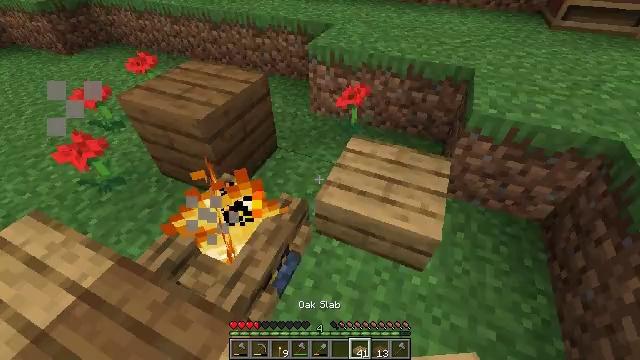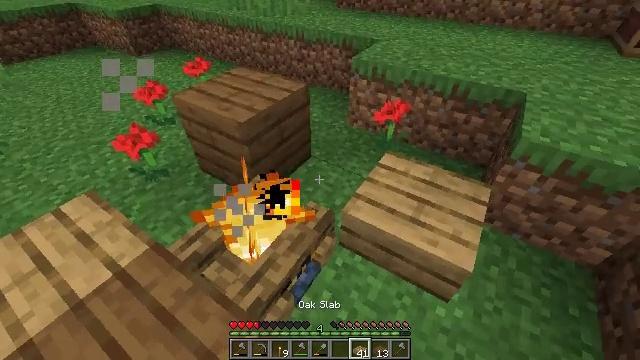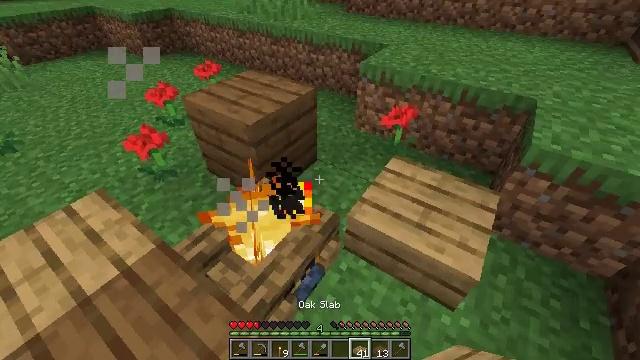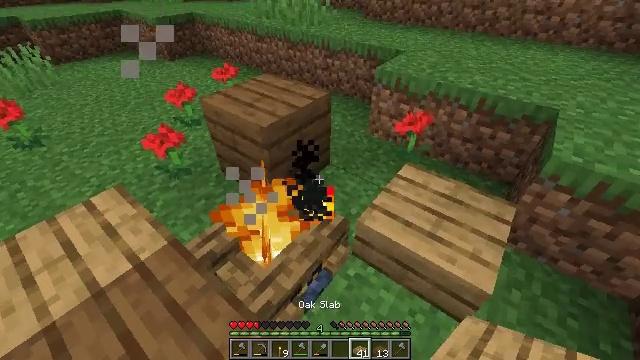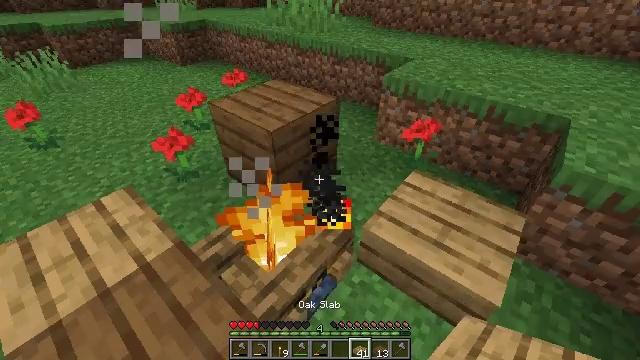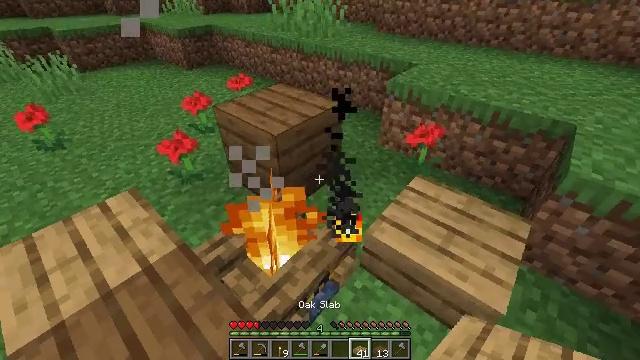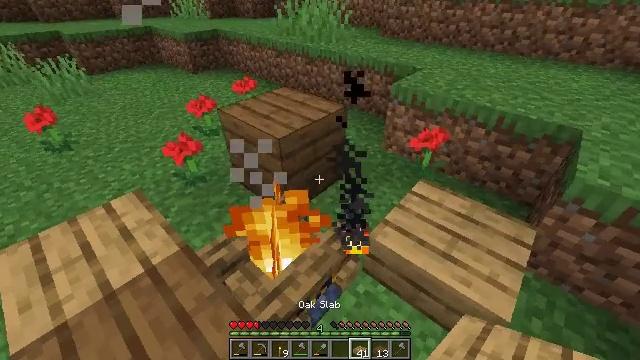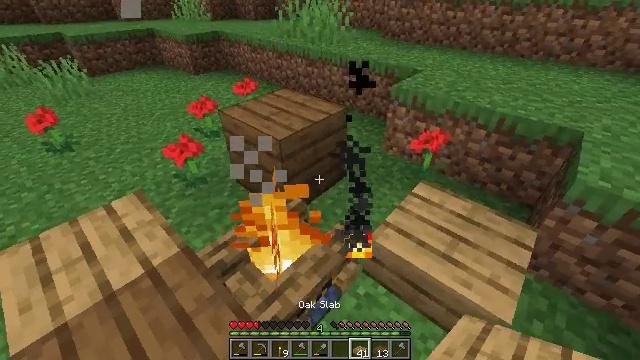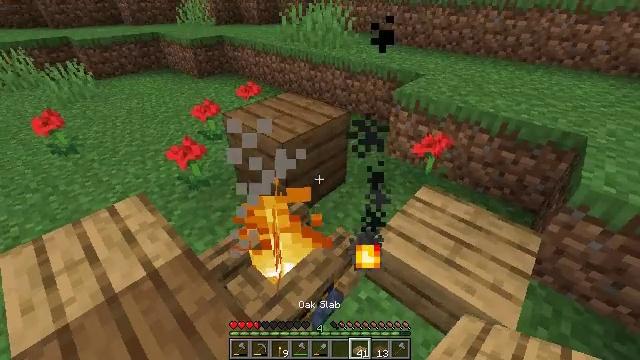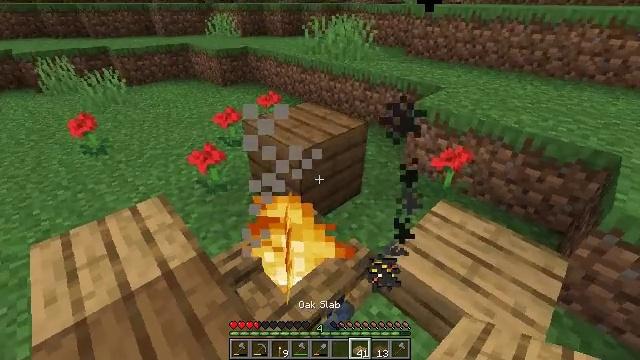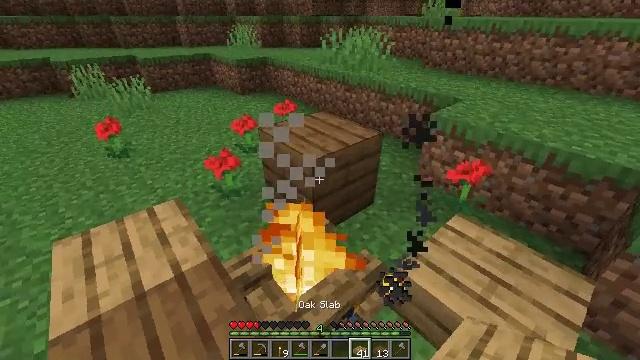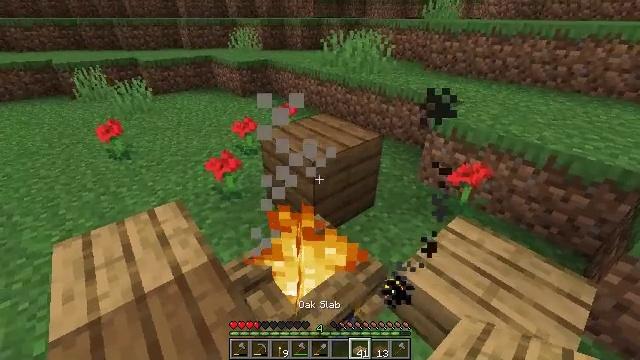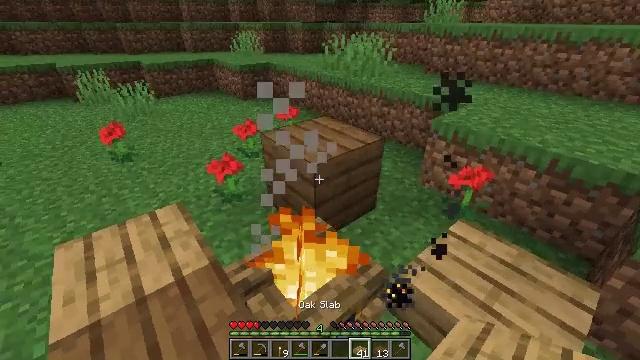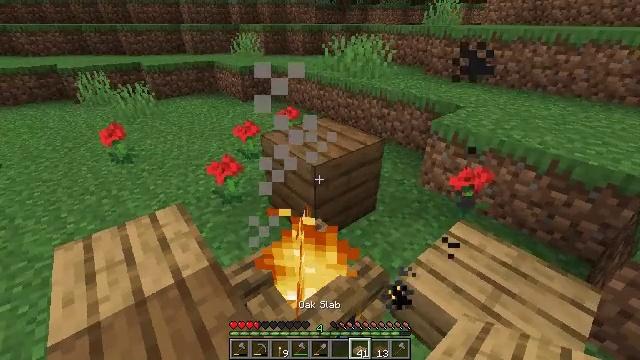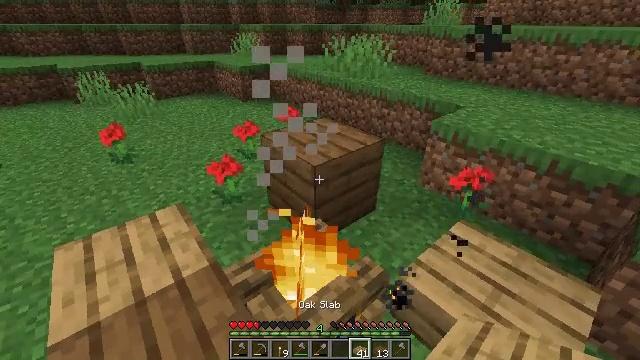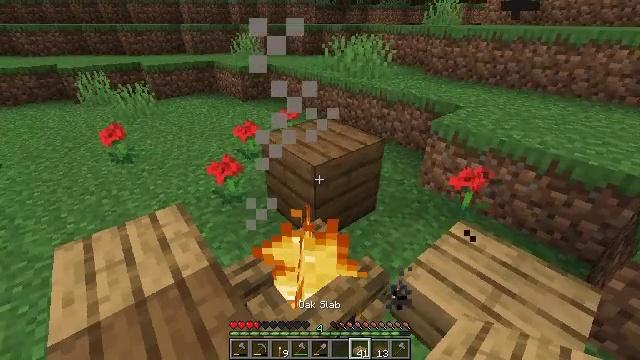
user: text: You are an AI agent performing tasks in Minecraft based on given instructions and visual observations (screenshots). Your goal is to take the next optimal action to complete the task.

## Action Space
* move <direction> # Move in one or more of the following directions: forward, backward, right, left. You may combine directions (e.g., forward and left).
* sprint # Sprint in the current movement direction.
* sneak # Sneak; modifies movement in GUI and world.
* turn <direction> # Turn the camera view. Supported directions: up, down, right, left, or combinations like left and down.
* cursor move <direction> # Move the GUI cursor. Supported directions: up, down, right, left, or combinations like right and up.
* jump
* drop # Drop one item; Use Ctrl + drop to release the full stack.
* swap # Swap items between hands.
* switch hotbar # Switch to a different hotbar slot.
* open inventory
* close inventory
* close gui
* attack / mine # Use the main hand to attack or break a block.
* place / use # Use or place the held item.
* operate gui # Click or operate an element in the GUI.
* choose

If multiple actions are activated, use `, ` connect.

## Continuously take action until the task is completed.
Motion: motion action
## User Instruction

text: Mine the spruce slab.
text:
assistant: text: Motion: turn left and up
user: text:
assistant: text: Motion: turn left
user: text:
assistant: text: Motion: turn left
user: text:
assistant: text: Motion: turn left and up
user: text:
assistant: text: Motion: no_op
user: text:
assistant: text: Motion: no_op
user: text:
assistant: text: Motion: no_op
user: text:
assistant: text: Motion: no_op
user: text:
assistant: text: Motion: turn left and up
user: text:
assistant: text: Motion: turn left and up
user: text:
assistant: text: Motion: no_op
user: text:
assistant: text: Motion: no_op
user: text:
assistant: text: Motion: no_op
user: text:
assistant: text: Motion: no_op
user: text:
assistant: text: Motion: no_op
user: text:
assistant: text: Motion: no_op
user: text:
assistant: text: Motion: no_op
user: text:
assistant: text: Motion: no_op
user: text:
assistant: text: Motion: no_op
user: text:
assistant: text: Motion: turn left and down
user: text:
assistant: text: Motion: turn left and down
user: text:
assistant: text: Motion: turn left and down
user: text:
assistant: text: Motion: move left
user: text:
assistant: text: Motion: move left
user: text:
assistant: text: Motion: move left, turn right
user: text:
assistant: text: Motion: move forward and move left, turn right and down
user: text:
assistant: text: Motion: move forward and move left, turn right and down
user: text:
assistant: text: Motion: move forward and move left, turn right
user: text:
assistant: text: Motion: move forward and move left, turn right
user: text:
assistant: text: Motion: move forward and move left, turn right